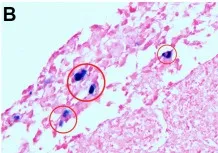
Hematoxylin-eosin HE staining and EBER, PD-L1 analysis of liver tumor tissues from the needle biopsy. (B) EBER staining was positive in some areas, shown in red cicyle (200x).
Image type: pathology (h&e)